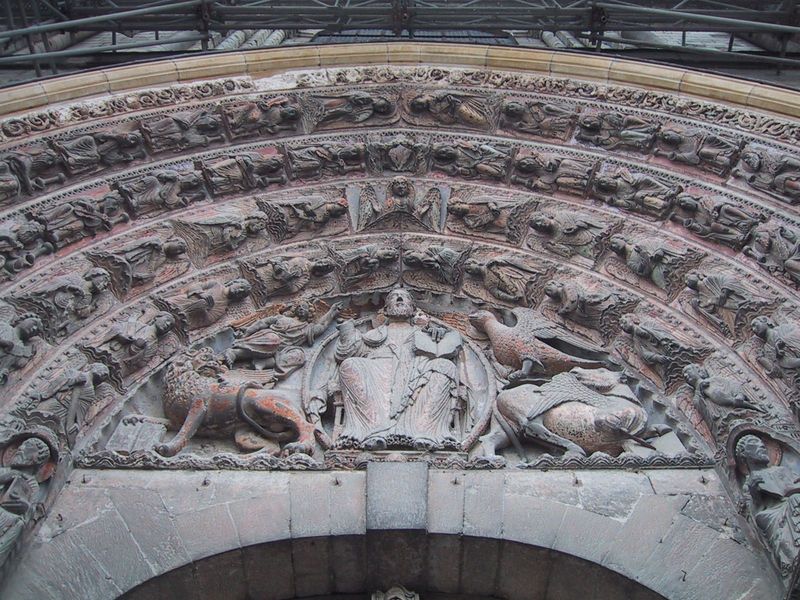
Titel: Kathedrale von Angers
Standort: Angers, Kathedrale St. Maurice (EU - F)
Schlagwörter: adler, flügel, gott, mann, vogel, bart, architektur, bibel, stein, taube, kirche, figur, gotik, engel, skulptur, bogen, türe, thron, detail, tor, foto, eingang, moses, buch, portal, sandstein, christus, jesus, romanik, eingan, löwe, stier, drachen, ochs, tympanon, mandorla, apostel, evangelisten, pantokrator, hbogen